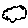
Label: cloud